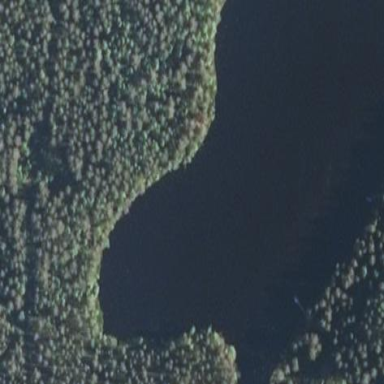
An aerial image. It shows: Peaceful pond surrounded by nature.